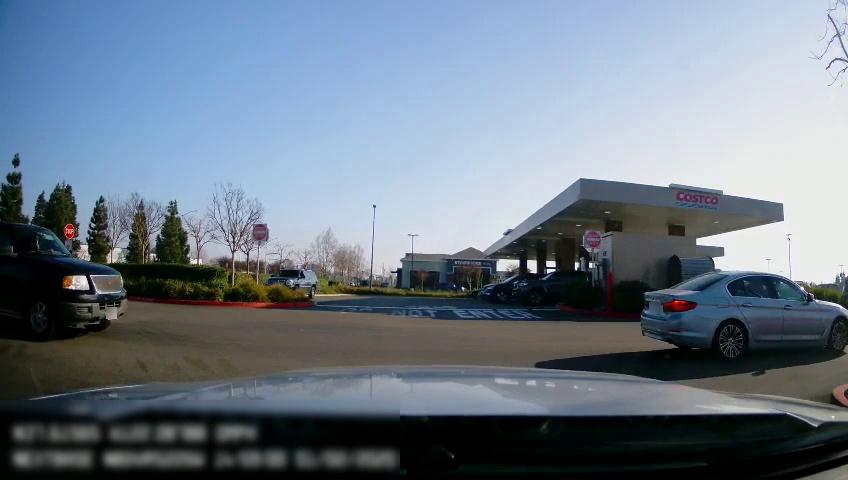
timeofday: Day
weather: Sunny
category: Drivable Space
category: Vehicles | SUV
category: Vehicles | Car
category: Vehicles | SUV
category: Vehicles | SUV
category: Vehicles | SUV
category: Traffic | Signs
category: Traffic | Signs
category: Traffic | Signs